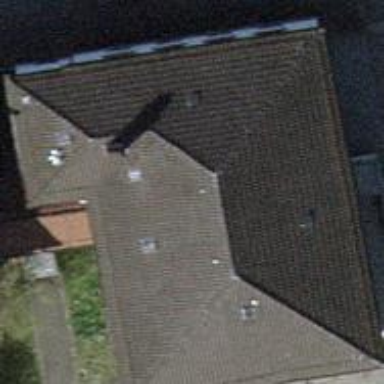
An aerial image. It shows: The building has pyramidal roof.